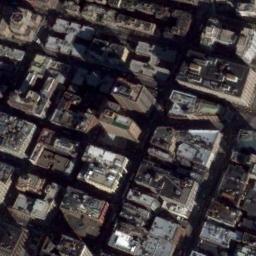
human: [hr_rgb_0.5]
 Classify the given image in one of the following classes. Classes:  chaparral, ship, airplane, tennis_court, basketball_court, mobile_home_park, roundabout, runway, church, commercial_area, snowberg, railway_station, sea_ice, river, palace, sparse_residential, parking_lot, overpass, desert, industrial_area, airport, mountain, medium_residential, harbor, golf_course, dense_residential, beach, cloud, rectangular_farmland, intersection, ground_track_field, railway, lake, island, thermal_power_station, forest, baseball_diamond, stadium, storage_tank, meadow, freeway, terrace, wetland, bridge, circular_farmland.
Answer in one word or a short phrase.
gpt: commercial_area